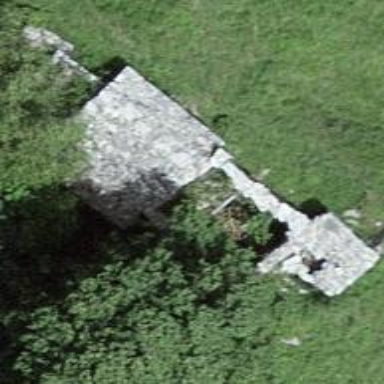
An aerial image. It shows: Ruins of building.